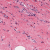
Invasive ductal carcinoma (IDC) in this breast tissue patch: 0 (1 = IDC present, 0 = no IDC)